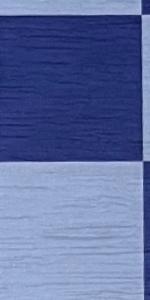
Label: Empty